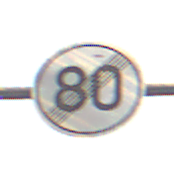
Verkehrszeichen: EndeGeschwindigkeit80
Umgebung: Outdoor, Nature
Tageszeit: MorningAfternoon
Wetter: Overcast
Licht: Natural
Jahreszeit: NotSpecified
Kontrast: LowContrast